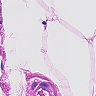
Metastatic tissue present: no